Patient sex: F
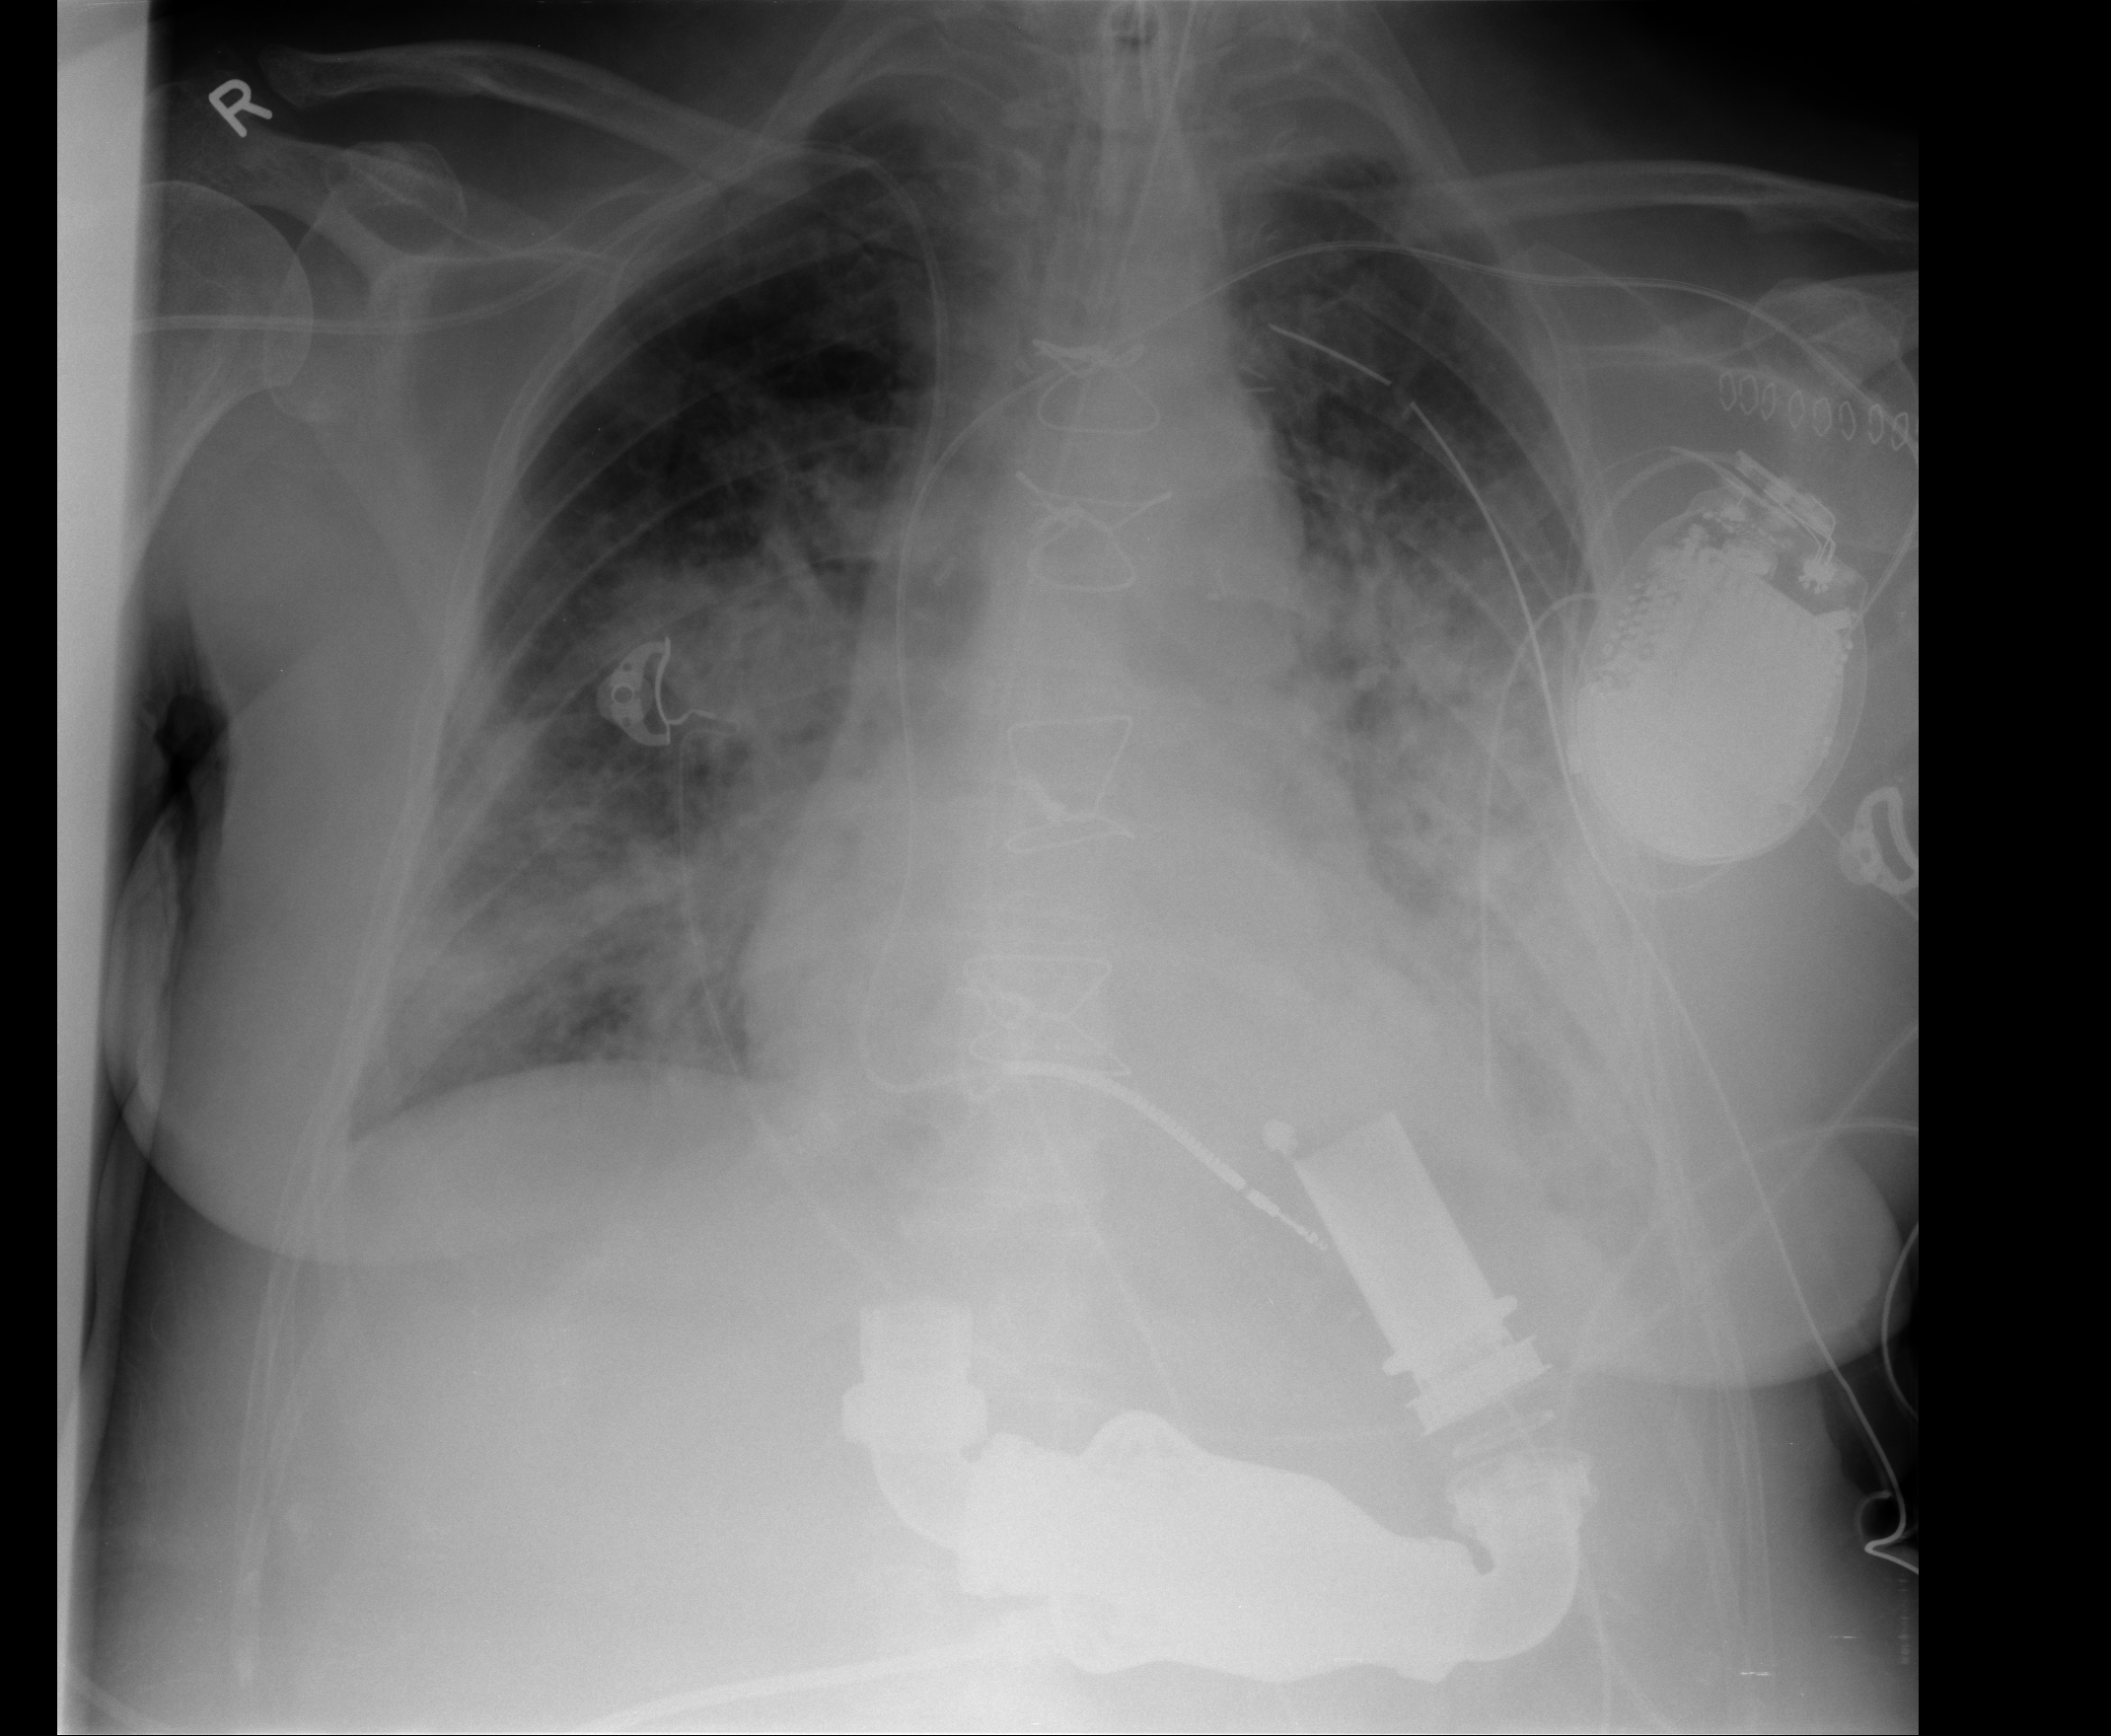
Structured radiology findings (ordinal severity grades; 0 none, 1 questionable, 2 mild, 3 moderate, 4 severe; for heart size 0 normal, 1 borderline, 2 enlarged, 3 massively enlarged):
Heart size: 2
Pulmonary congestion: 2
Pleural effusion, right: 0
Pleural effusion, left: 2
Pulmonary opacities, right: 3
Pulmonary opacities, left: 4
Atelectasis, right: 2
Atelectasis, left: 2